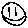
Label: smiley face